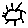
Label: sun